Aerial crown-view tile of a tropical tree (Barro Colorado Island, Panama), acquired 20250915:
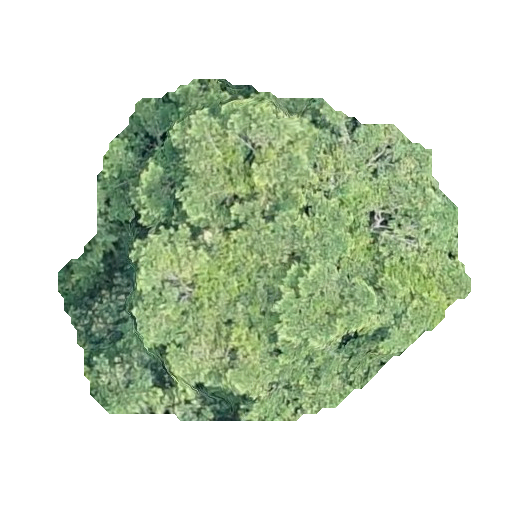
Species: Terminalia amazonia
GBIF accepted scientific name: Terminalia amazonica
Crown area: 150.04 m²